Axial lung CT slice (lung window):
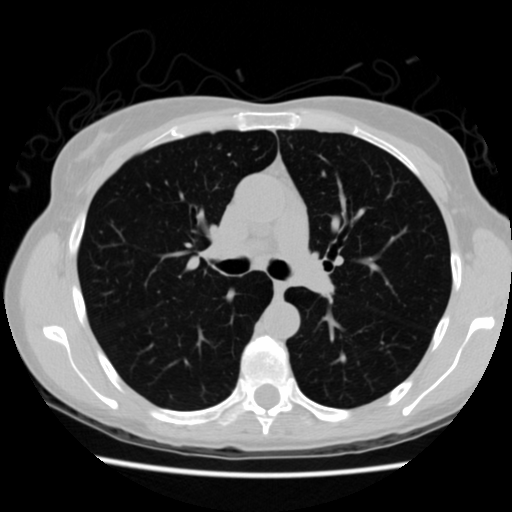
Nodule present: no